Question: error;
'''
undefined symbols for architecture i386:
"_AudioSessionSetProperty", referenced from:
-[AppDelegate applicationDidFinishLaunching:] in AppDelegate.o
ld: symbol(s) not found for architecture i386
clang: error: linker command failed with exit code 1 (use -v to see invocation)
'''
code i am using:
'''
- (BOOL)application:(UIApplication *)application didFinishLaunchingWithOptions:(NSDictionary *)launchOptions {
// Override point for customization after application launch.
// Set AudioSession
NSError *sessionError = nil;
[[AVAudioSession sharedInstance] setDelegate:self];
[[AVAudioSession sharedInstance] setCategory:AVAudioSessionCategoryPlayAndRecord error:&sessionError];
/* Pick any one of them */
// 1. Overriding the output audio route
//UInt32 audioRouteOverride = kAudioSessionOverrideAudioRoute_Speaker;
//AudioSessionSetProperty(kAudioSessionProperty_OverrideAudioRoute, sizeof(audioRouteOverride), &audioRouteOverride);
// 2. Changing the default output audio route
UInt32 doChangeDefaultRoute = 1;
AudioSessionSetProperty(kAudioSessionProperty_OverrideCategoryDefaultToSpeaker, sizeof(doChangeDefaultRoute), &doChangeDefaultRoute);
[self.window addSubview:rootController.view];
[self.window makeKeyAndVisible];
return YES;
}
'''
(from <URL>
finally my plist:

what is the issue? in my header of appdelegate:
'''
#import <UIKit/UIKit.h>
#import <AVFoundation/AVFoundation.h>
#import <AudioToolbox/AudioToolbox.h>
@interface AppDelegate : UIResponder <UIApplicationDelegate, AVAudioPlayerDelegate> {
}
'''
seems that everything is imported. What am I doing incorrectly?
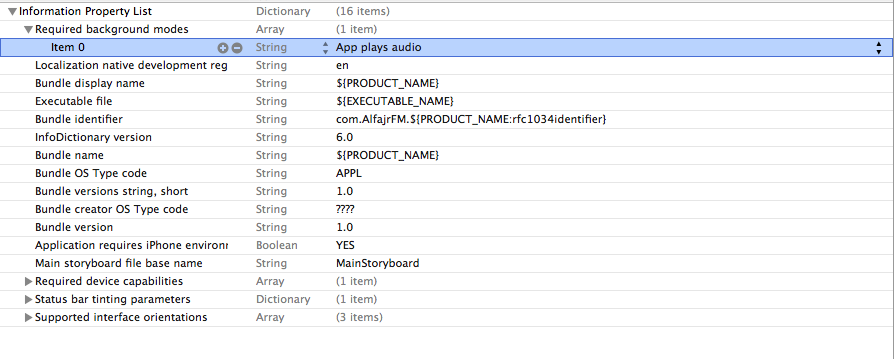
Answer: This is how I got it to play audio in the background:
'''
// Allow to play in background
[[AVAudioSession sharedInstance] setCategory:AVAudioSessionCategoryPlayback error:nil];
[[AVAudioSession sharedInstance] setActive:YES error:nil];
'''
also this fixed the above bug:
Add the AudioToolbox and AVFoundation frameworks to your project by Right-Cliking on Frameworks -> Add -> Existing Frameworks